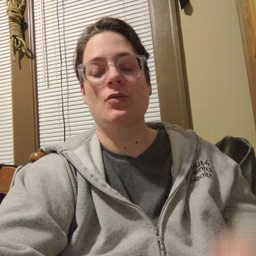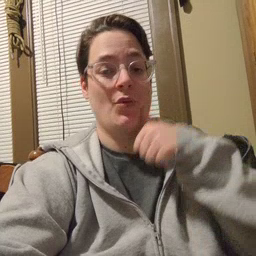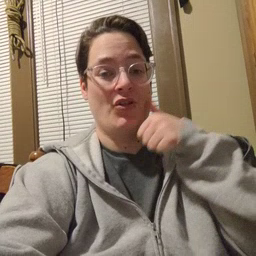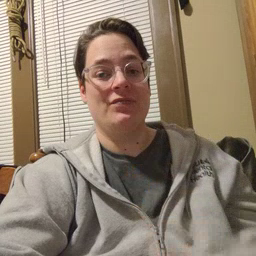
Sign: girl